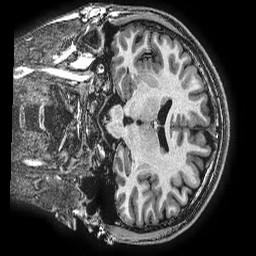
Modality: T1w
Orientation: coronal
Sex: male
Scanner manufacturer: ge
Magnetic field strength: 3 T
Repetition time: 0.0077 s
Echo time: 0.003436 s